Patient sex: F
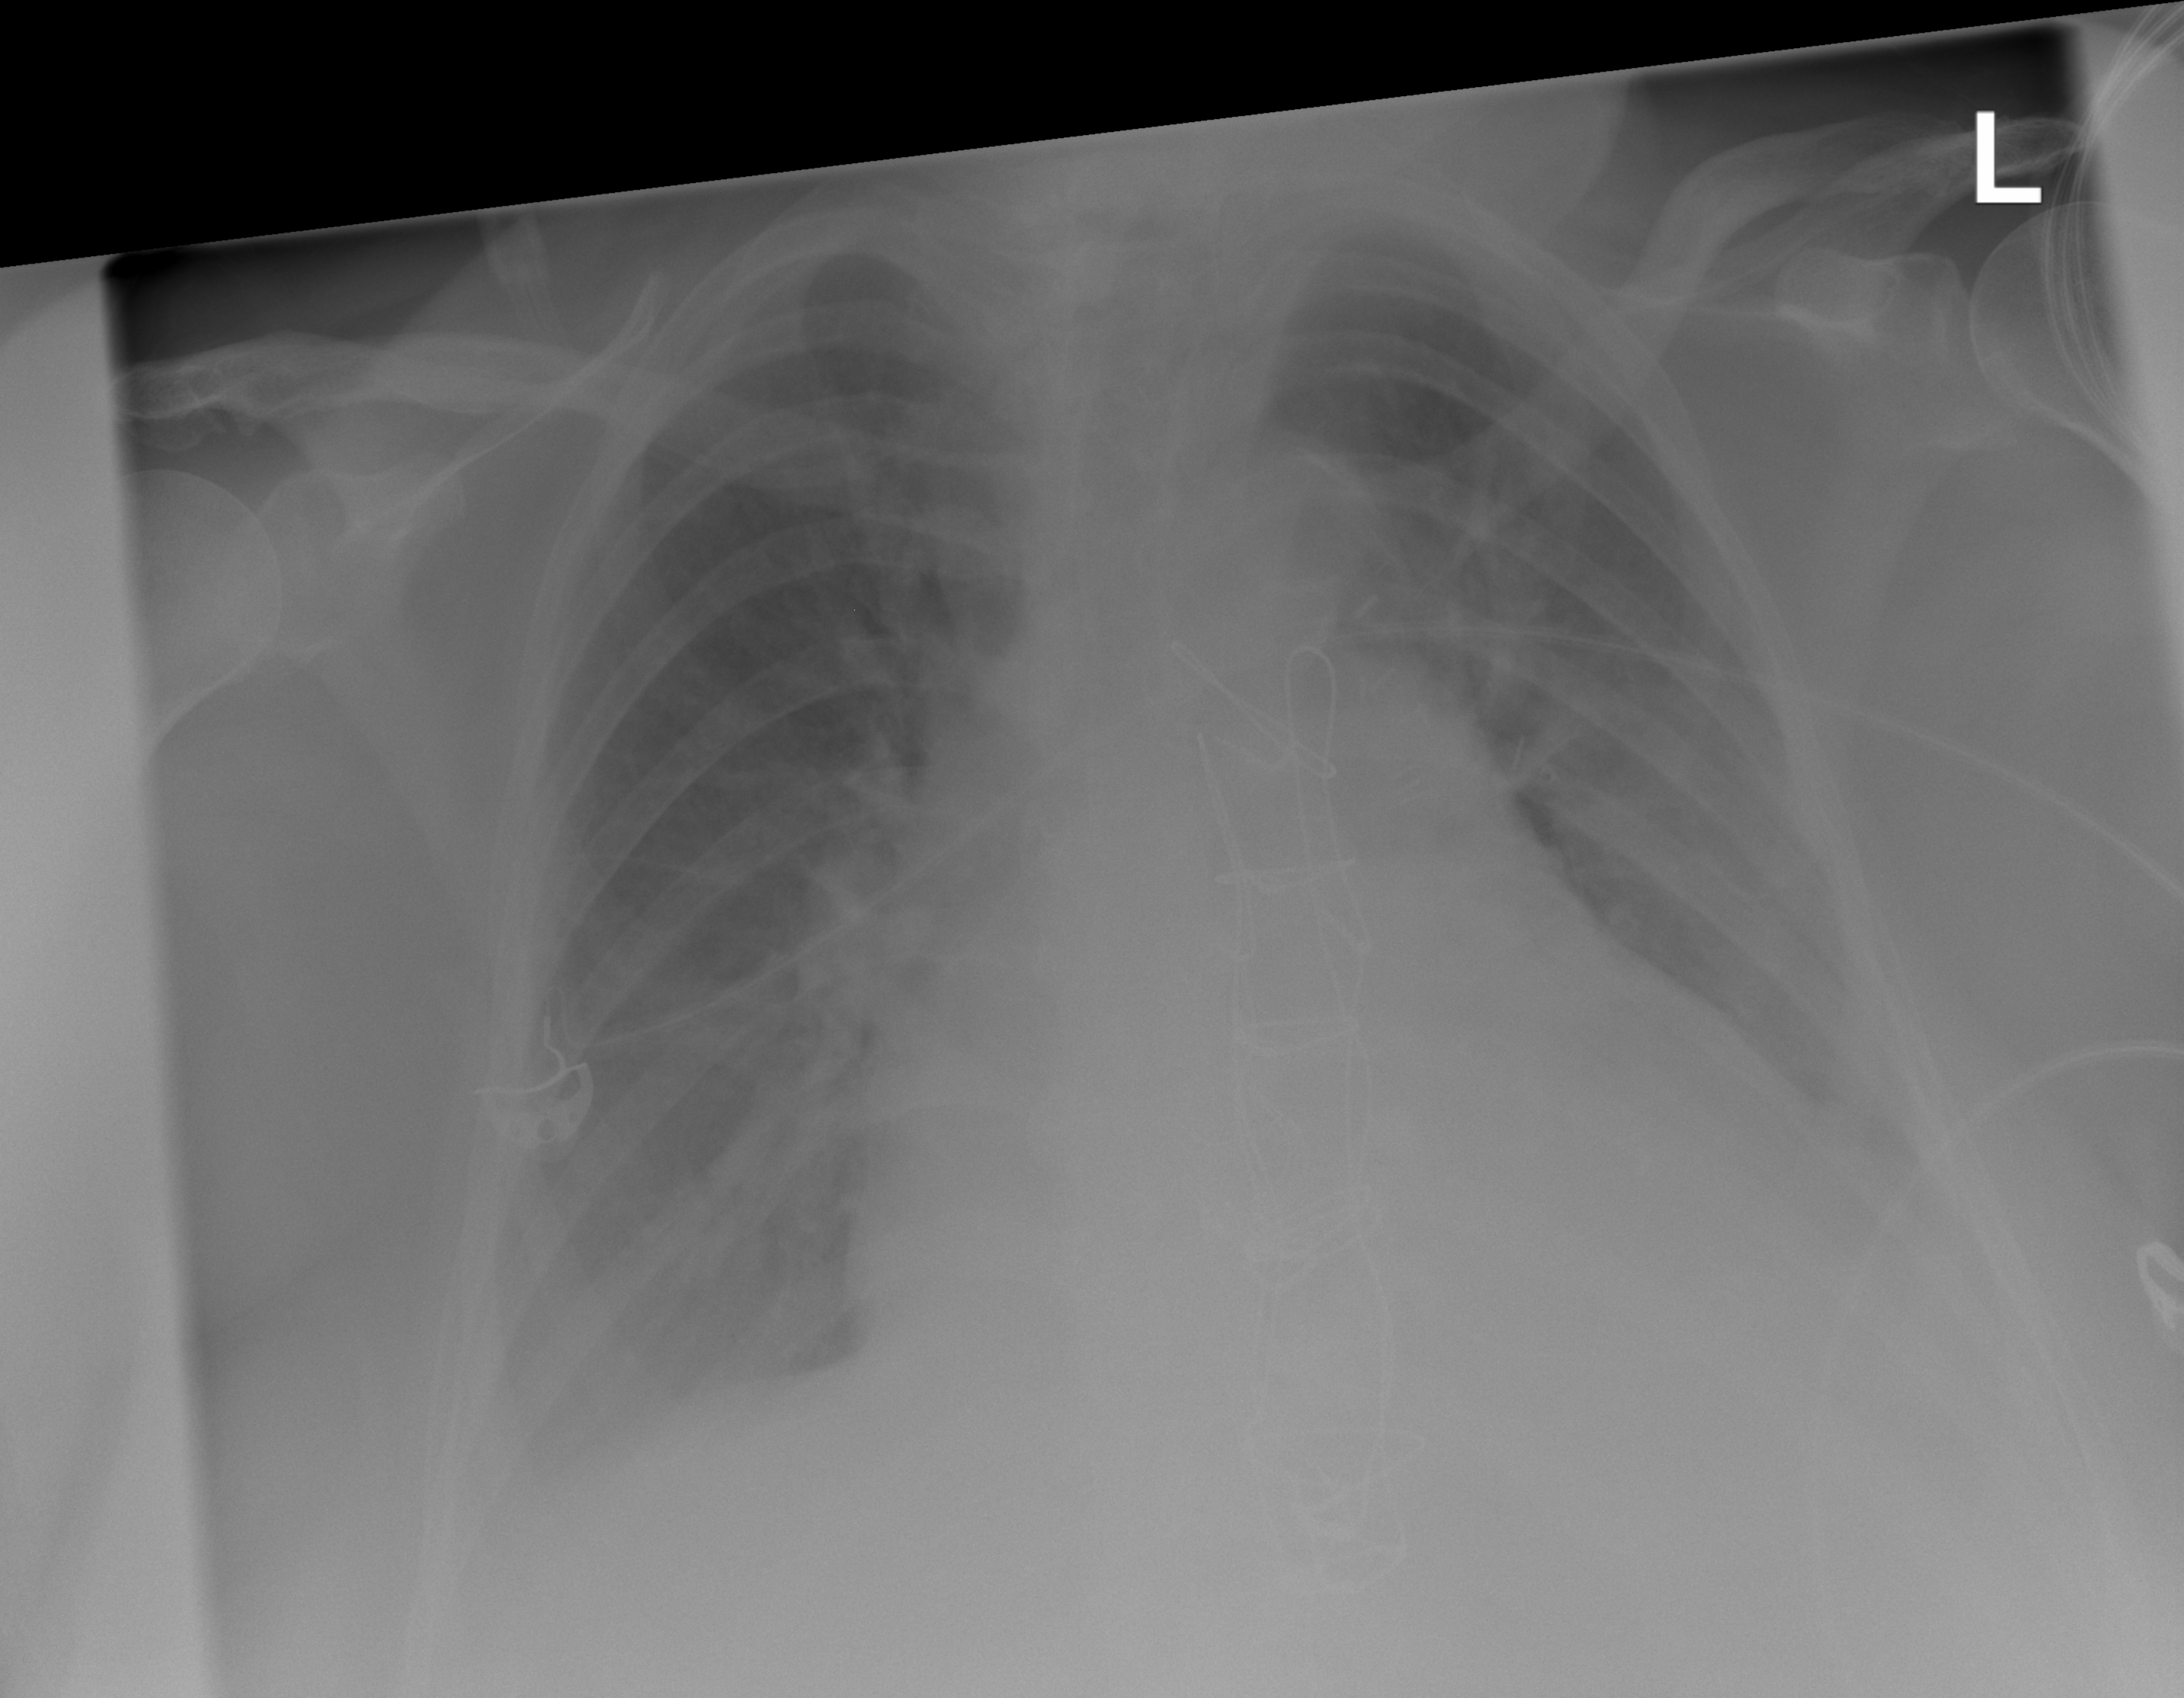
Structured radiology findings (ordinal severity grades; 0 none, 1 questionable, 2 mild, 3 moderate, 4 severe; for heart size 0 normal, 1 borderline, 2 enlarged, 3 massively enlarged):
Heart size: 2
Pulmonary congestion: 0
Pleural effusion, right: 2
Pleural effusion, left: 2
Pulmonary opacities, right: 0
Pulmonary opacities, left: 0
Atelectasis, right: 2
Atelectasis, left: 2